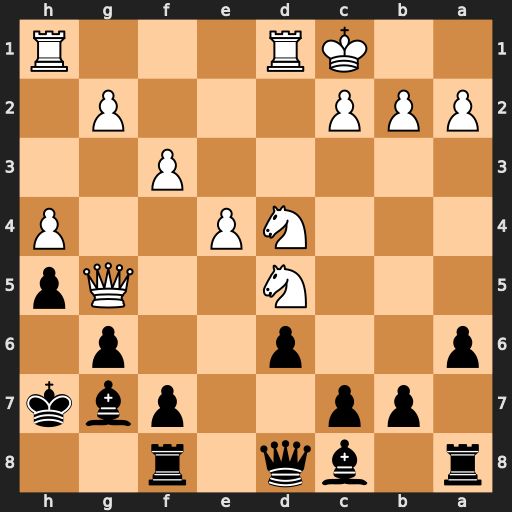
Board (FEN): r1bq1r2/1pp2pbk/p2p2p1/3N2Qp/3NP2P/5P2/PPP3P1/2KR3R
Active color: b
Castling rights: -
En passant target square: -
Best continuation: Bh6 f4 Bxg5